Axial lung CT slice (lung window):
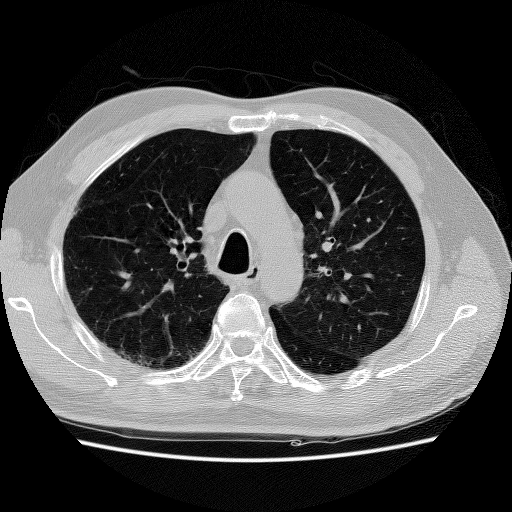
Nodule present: no